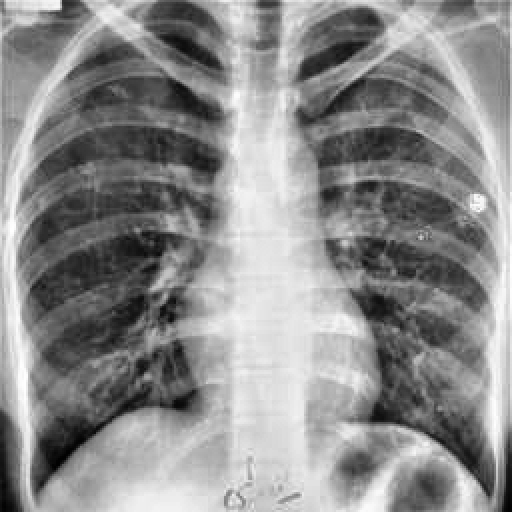
Finding: TUBERCULOSIS